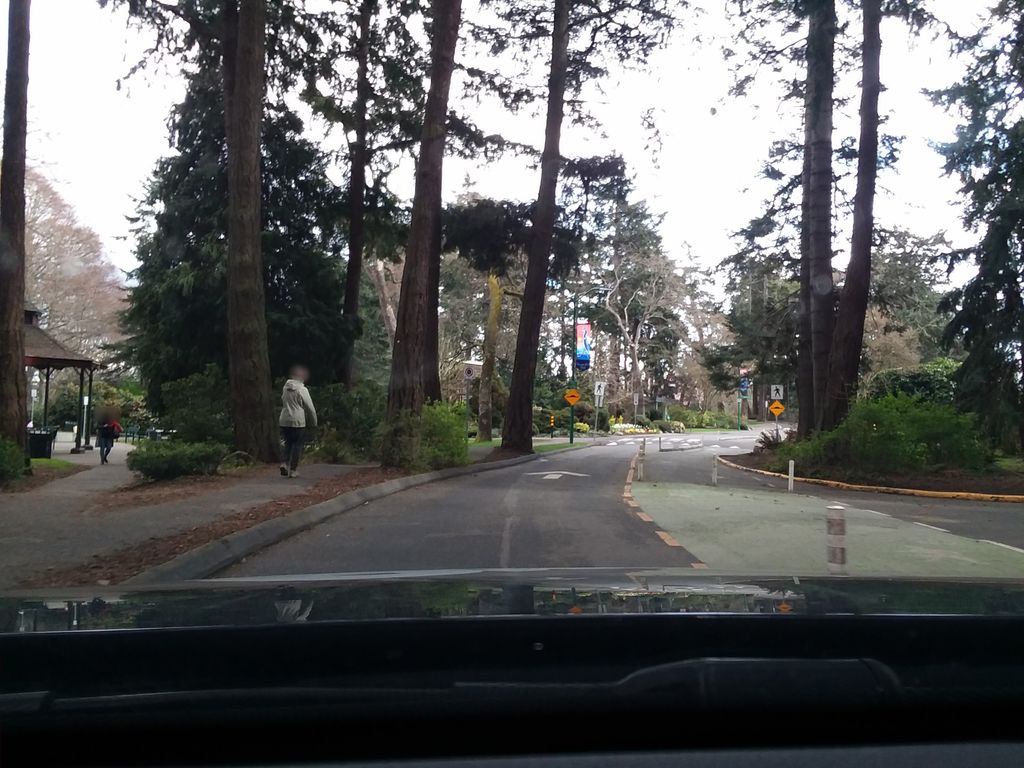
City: victoria